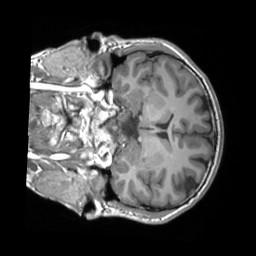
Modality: T1w
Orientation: coronal